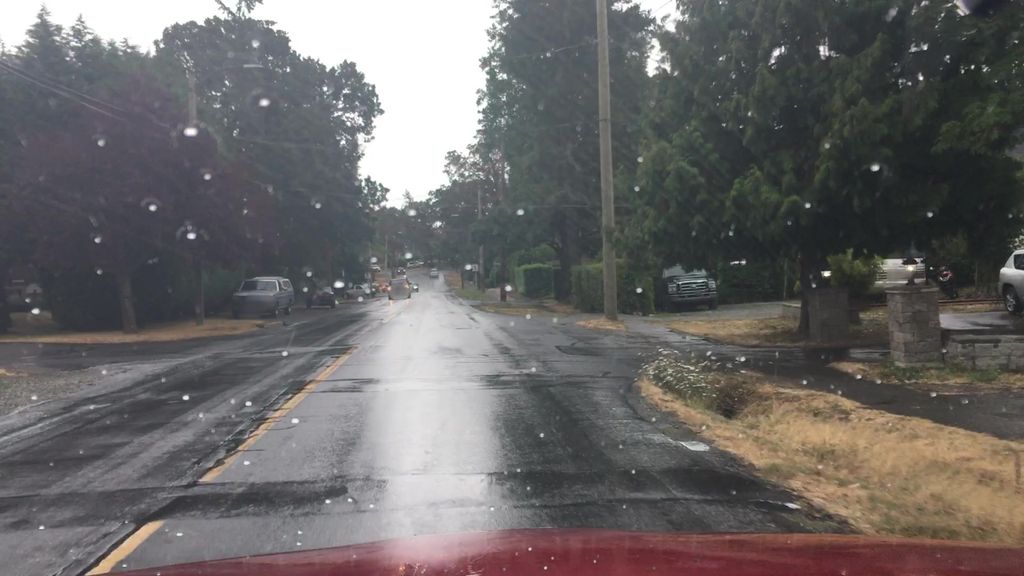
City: victoria